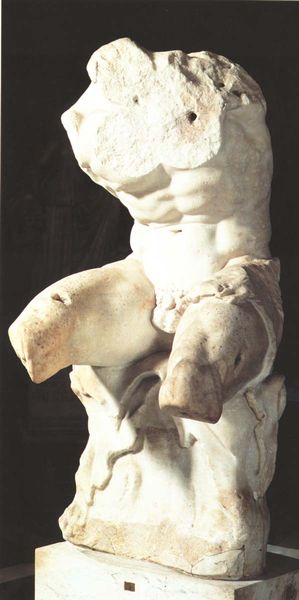
Titel: Aiax, Torso von Belvedere
Künstler: Apollonius
Institution: Rom, Palazzi Vaticani, Museo Pio-Clementino
Schlagwörter: akt, körper, mann, nackt, weiß, frau, marmor, tuch, arme, sockel, stein, schulter, skulptur, statue, kraft, muskeln, büste, bauch, oberschenkel, antike, lendentuch, ideal, oberfläche, rippen, torso, loch, mythologie, löcher, rom, kaputt, schoss, männlich, antik, griechisch, mythos, griechenland, zerstört, vatikan, vorderansicht, stärke, bau, römisch, mamor, klassisch, rumpf, bruch, unvollständig, beschädigt, beinstumpf, lendenschruz, geborchen